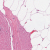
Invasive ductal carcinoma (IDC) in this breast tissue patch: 0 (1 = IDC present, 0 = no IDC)